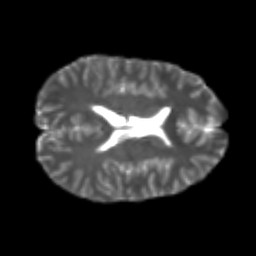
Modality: T2w
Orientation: axial
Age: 25
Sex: male
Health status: healthy
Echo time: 0.074 s